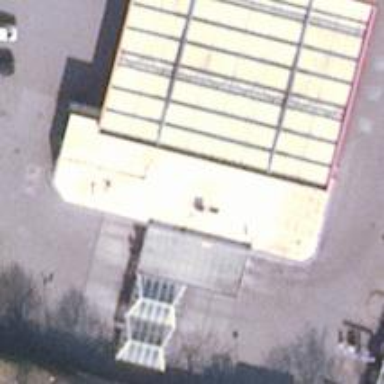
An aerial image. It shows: Car wash facility.